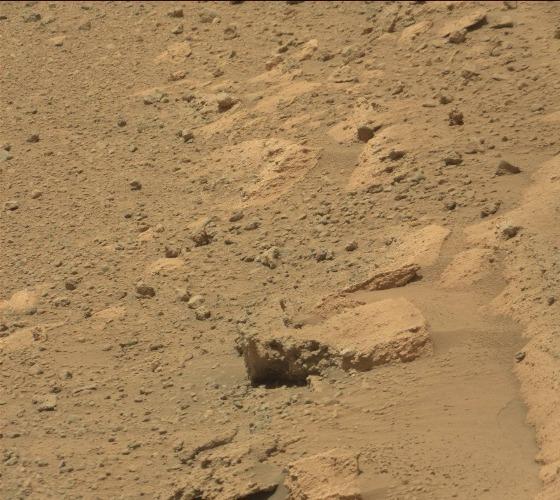
Terrain classes present: Bedrock, Gravel / Sand / Soil, Rock, Shadow